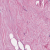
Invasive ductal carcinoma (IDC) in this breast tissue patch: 0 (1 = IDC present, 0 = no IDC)